Question: Basically i am creating an app which have multiple languages fonts means english as well as local language(Hindi & some other) fonts. but the problem is it display only english text not the other.Text in other languages shown in rectangle box. I want to show all types of text. please suggest me.
Here is the snapshot
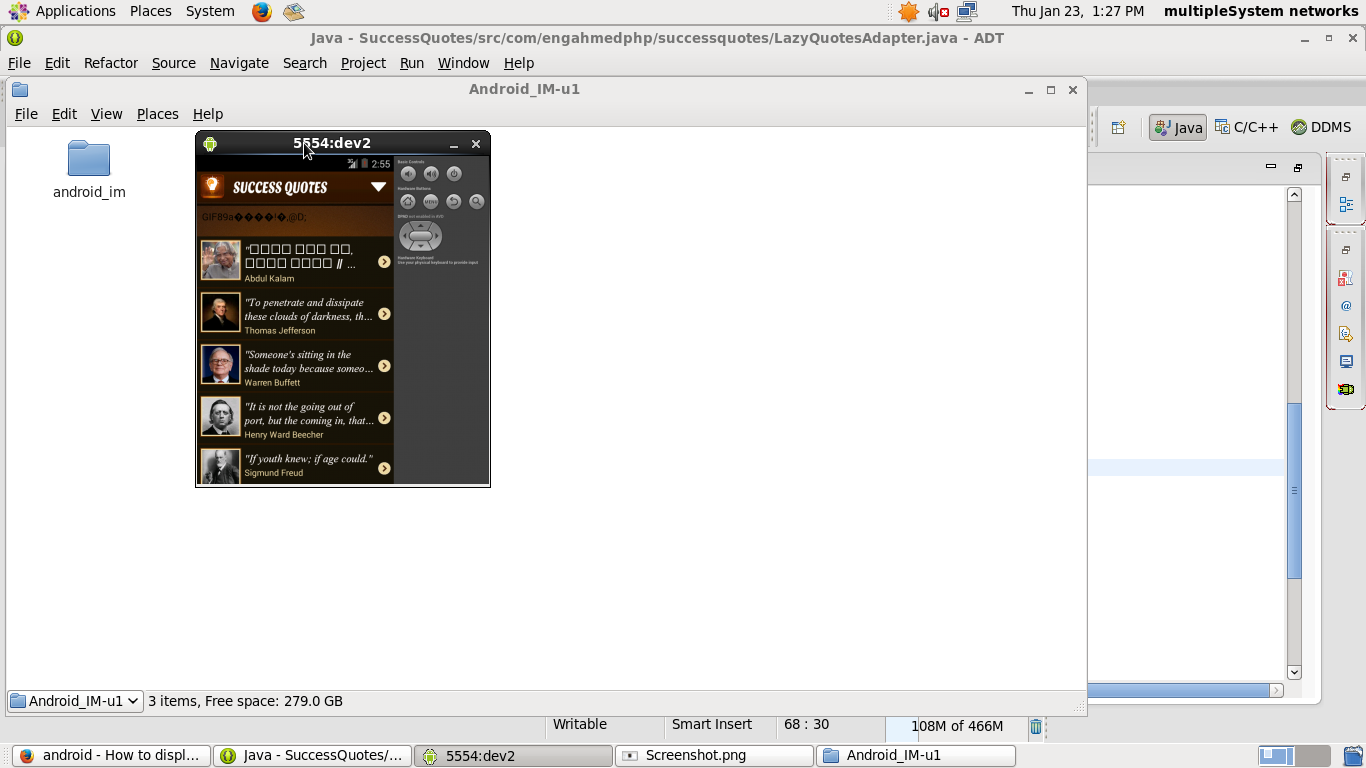
Answer: I got my answer. here is the <URL>
This file support all Indian language fonts and english too. Just copy paste this file in assets filder and include in the code
'''
Typeface tf = Typeface.createFromAsset(getAssets(),
"fonts/file_name.ttf");
TextView tv = (TextView) findViewById(R.id.yourtextview);
tv.setTypeface(tf);
'''